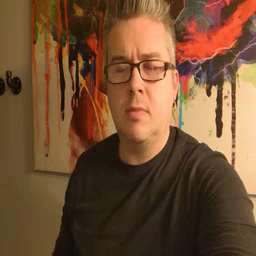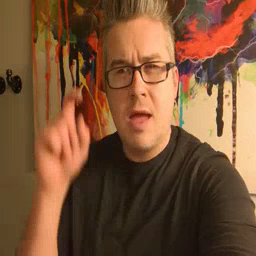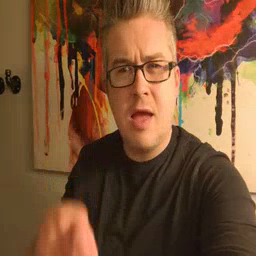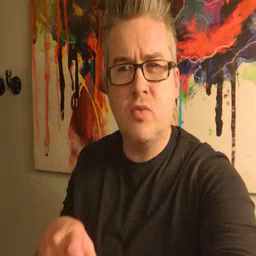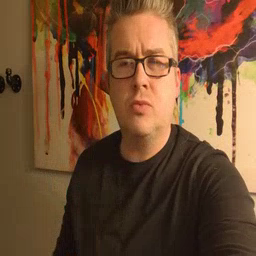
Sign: haveto